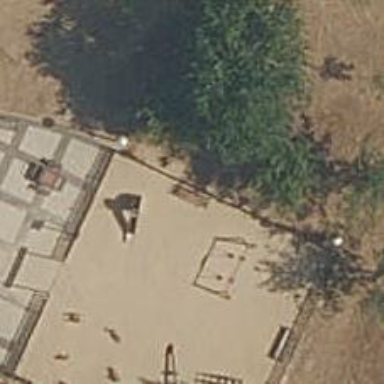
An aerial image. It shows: Brown bench in the vicinity.